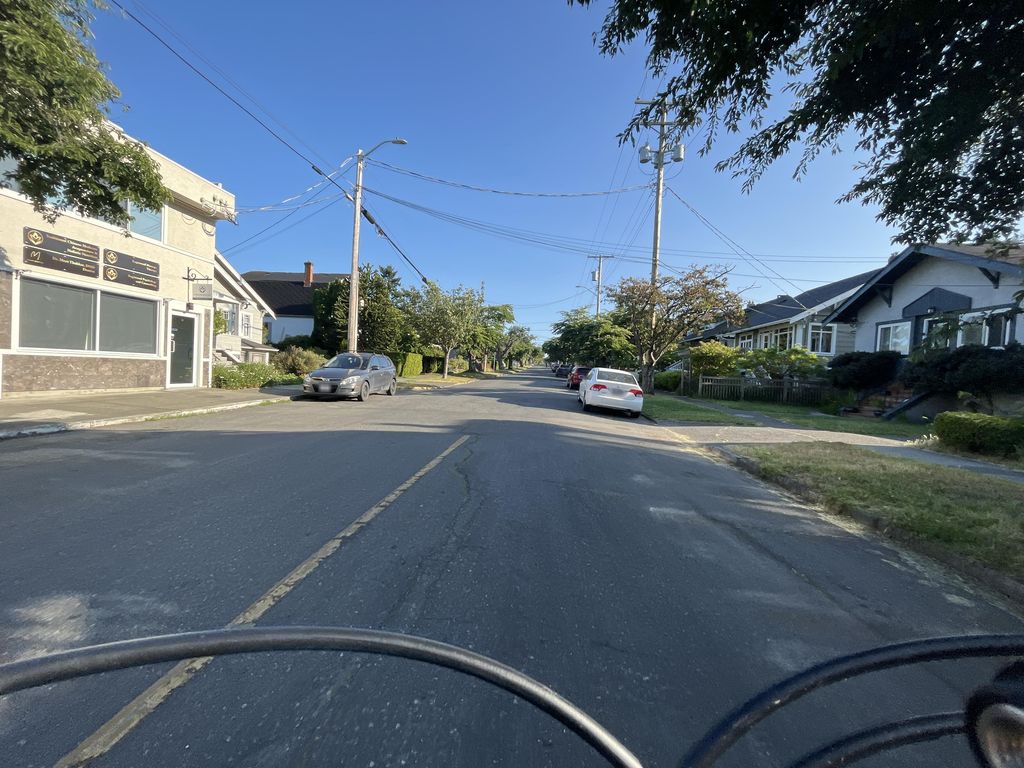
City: victoria